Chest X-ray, PA view. Patient: 54 years old, sex M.
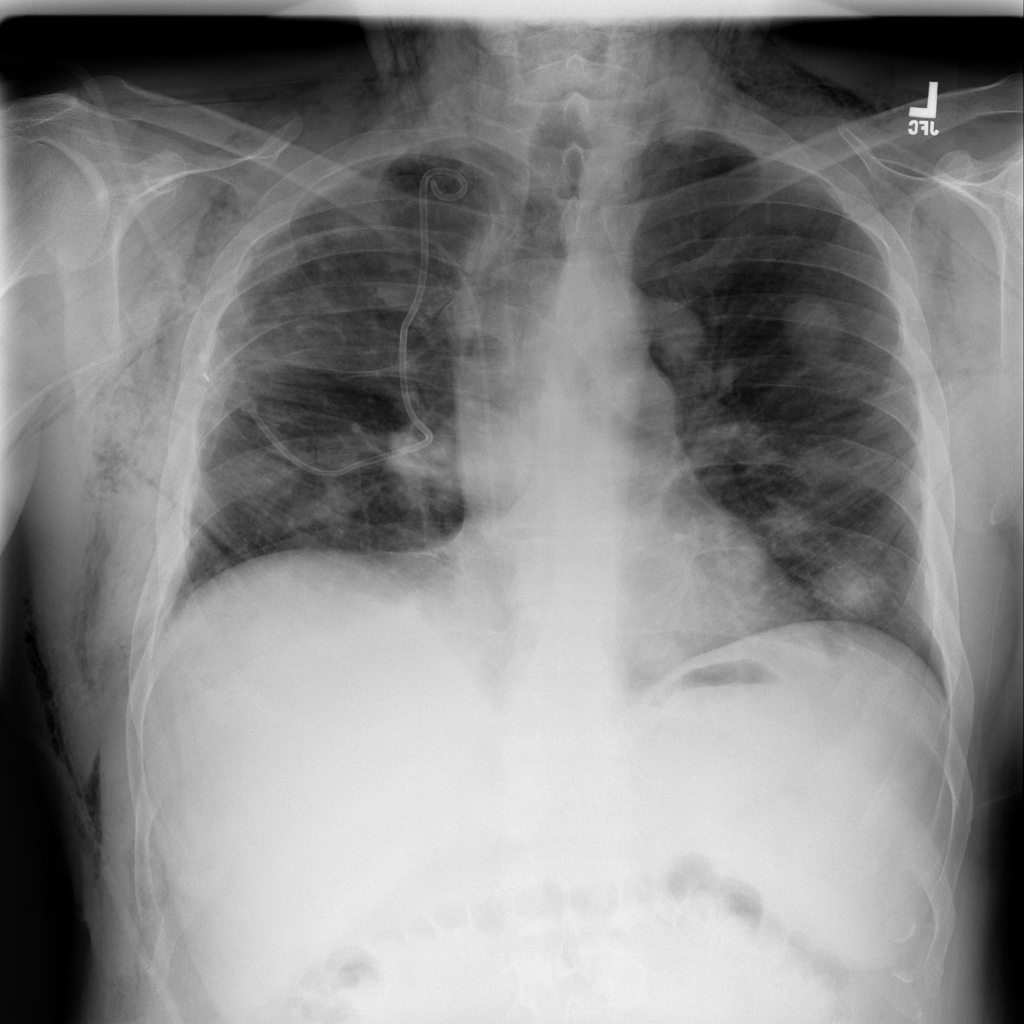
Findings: Emphysema, Mass, Pneumonia, Pneumothorax